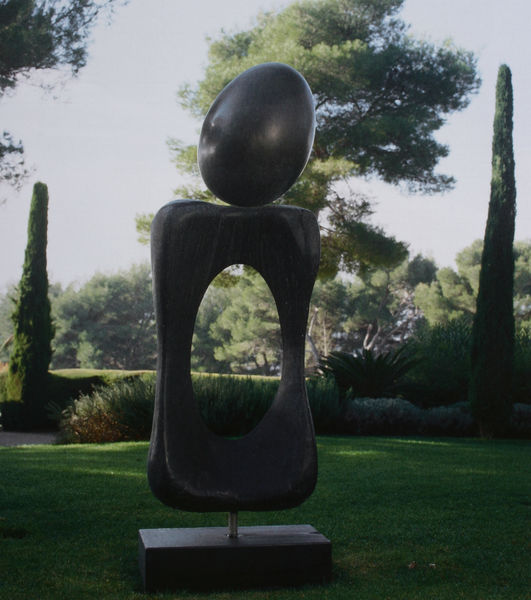
Titel: Femme, monument, Frau, Denkmal
Künstler: Joan Miró
Standort: Baden-Baden
Institution: Museum Frieder Burda
Schlagwörter: baum, blau, blätter, dunkel, fuß, himmel, kopf, körper, mann, schatten, weiß, wolken, baumstämme, bäume, grün, landschaft, menschen, äste, ausschnitt, blume, blumen, frankreich, grau, hell, hintergrund, licht, marmor, schwarz, straße, anlage, blüte, blüten, gras, park, parkanlage, rasen, weg, wiese, wolke, muster, arm, arme, barock, mensch, sockel, stein, steine, bild, ast, baumstamm, feld, felder, natur, zweige, busch, büsche, einsam, gebüsch, pfad, sonne, sträucher, land, figur, blatt, pflanze, pflanzen, krone, schulter, schultern, kreis, oval, rund, garten, skulptur, statue, zypressen, farbig, füße, stab, schotter, abstrakt, farben, leer, leere, modern, dunst, farbe, formen, hecke, nebel, tag, kies, reflexe, palme, bauch, bronze, granit, plinthe, podest, baumkrone, foto, fotografie, photographie, eisen, durchblick, kegel, tageslicht, form, loch, fliesen, fliese, kunst, flora, photo, organisch, öffnung, statuen, dynamisch, wesen, fauna, beet, beete, palmen, ständer, lichtreflex, pinien, stange, basis, objekt, geometrie, aufnahme, freie, installation, bauchig, mamor, gartenanlage, durchsicht, schlosspark, schawarz, öffentlich, voll, miro, statisch, kultur, platin, eiförmig, moore, thuja, juan, gesamtbild, miro`, rasengras, steinskulptur, tuja